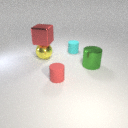
large yellow metal sphere to the left of small red rubber cylinder